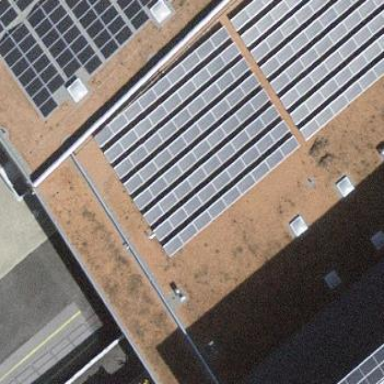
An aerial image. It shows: Solar power generator using photovoltaic panels.